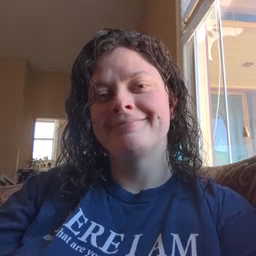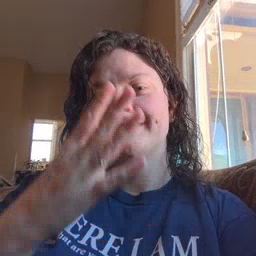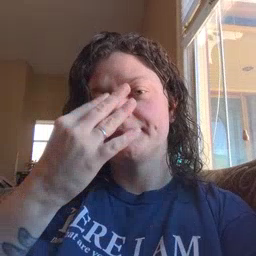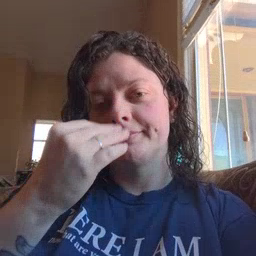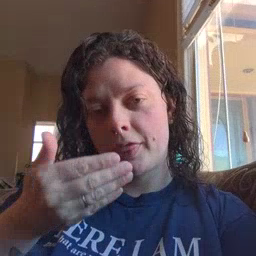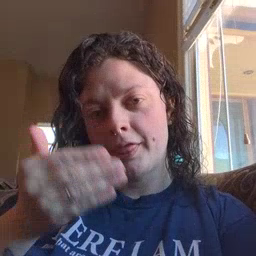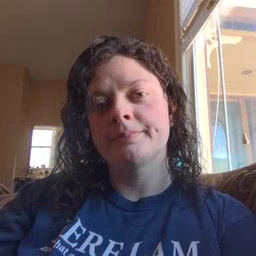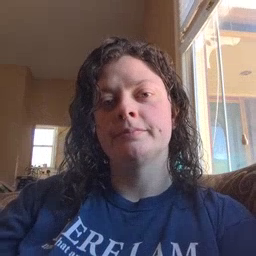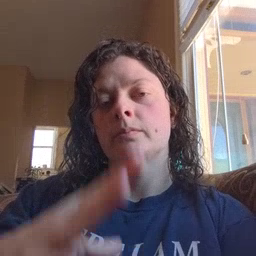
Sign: sleepy